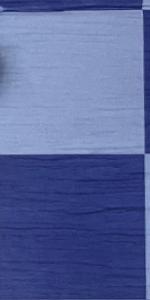
Label: Empty